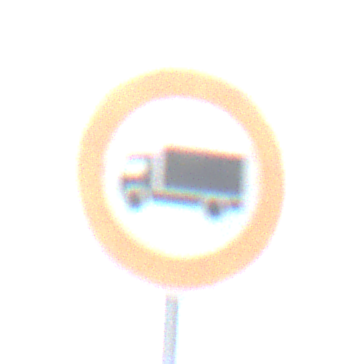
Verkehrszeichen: VerbotFuerKraftfahrzeugeUeberDreiKommaFuenfTonnen
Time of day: Midday
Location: Roofed (Beach)
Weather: Overcast
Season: NotSpecified
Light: Natural